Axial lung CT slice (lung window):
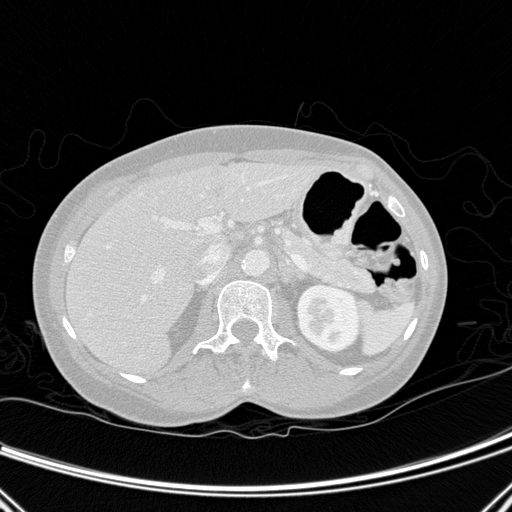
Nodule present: no